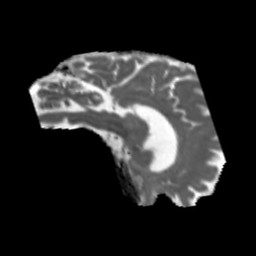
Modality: MD
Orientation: sagittal
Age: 70
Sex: male
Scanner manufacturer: siemens
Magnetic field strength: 3 T
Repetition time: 5.47 s
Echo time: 0.0854 s